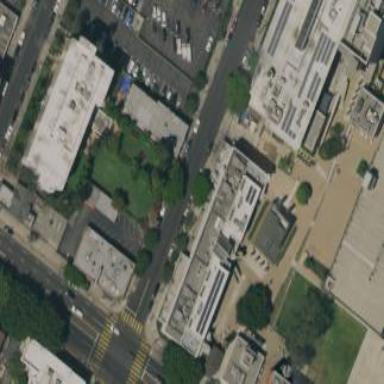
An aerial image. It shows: College building.